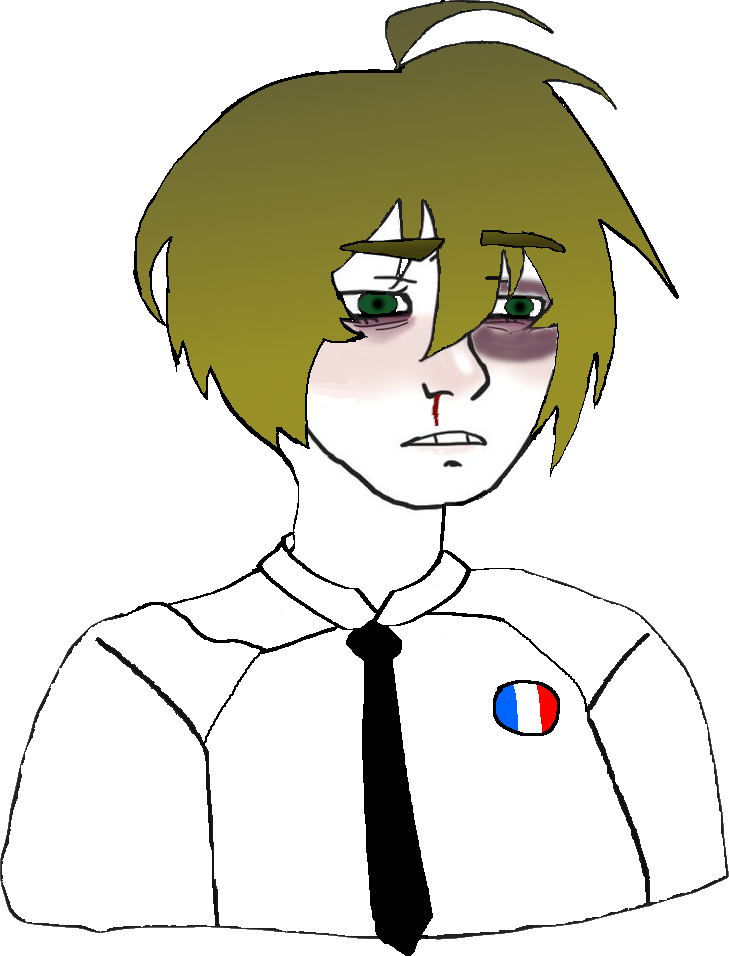
Label: 5_Twinkjak